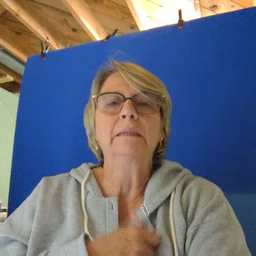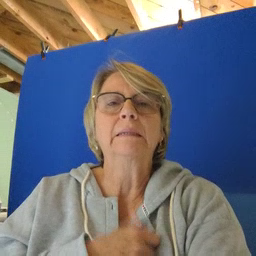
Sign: dance